Group 1:
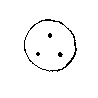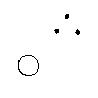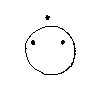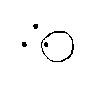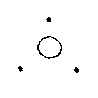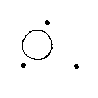
Group 2:
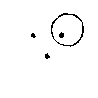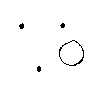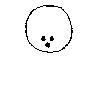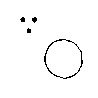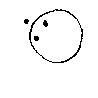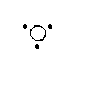
Rule separating the two groups: Dots are vertices of a triangle standing on a side vs. dots are vertices of a triangle standing on a vertex.
Concepts: base, horizontal, triangle, vertex_of_meeting_lines, vertical
Author: Douglas R. Hofstadter